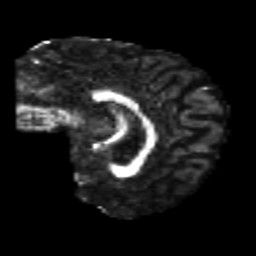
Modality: FA
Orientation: sagittal
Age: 22
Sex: female
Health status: healthy
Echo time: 0.074 s